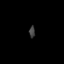
Tissue: skin
Cell type: Epithelial cells
Senescence score: 0.7352
Nuclear area (px): 68
Mean DAPI intensity: 60.662